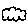
Label: cloud